Question: I'm using a bit of code to simply be able to set a thumbnail 'UIButton' to be hidden or not, and if it's not hidden, grab the last thumbnail from the 'ALAssetsGroup' and set the 'UIButton''s image to that thumbnail. However this code fails if you create a new photo album in the Photos App, and leave it empty without any photos; it fails because the photo choose 'UIButton' should not be hidden as there is indeed other valid photos in the Photos app to pick from: Here's a screenshot of what I'm describing:
Can anyone help point me in the right direction to solve this? Thanks

Here is the code I'm using from two methods:
'''
- (void)getThumbnailForPhotoLibraryButton
{
ALAssetsLibrary *assetLibrary = [[ALAssetsLibrary alloc] init];
if ([ALAssetsLibrary authorizationStatus] == ALAuthorizationStatusAuthorized)
{
[assetLibrary enumerateGroupsWithTypes:ALAssetsGroupAll usingBlock:^(ALAssetsGroup *group, BOOL *stop)
{
if (group)
{
*stop = YES;
NSArray *photoArray = [self getContentFrom:group withAssetFilter:[ALAssetsFilter allPhotos]];
if (photoArray.count > 0)
{
UIImage *thumbnail = [photoArray objectAtIndex:0];
[self.photoLibraryButton setImage:thumbnail forState:UIControlStateNormal];
self.photoLibraryButton.hidden = NO;
}
else
{
self.photoLibraryButton.hidden = YES;
}
}
}
failureBlock:^(NSError *error)
{}];
}
}
- (NSMutableArray *)getContentFrom:(ALAssetsGroup *)group withAssetFilter:(ALAssetsFilter *)filter
{
NSMutableArray *contentArray = [NSMutableArray array];
[group setAssetsFilter:filter];
[group enumerateAssetsWithOptions:NSEnumerationReverse usingBlock:^(ALAsset *result, NSUInteger index, BOOL *stop)
{
if (result)
{
*stop = YES;
[contentArray addObject:[UIImage imageWithCGImage:[result thumbnail]]];
}
}];
return contentArray;
}
'''
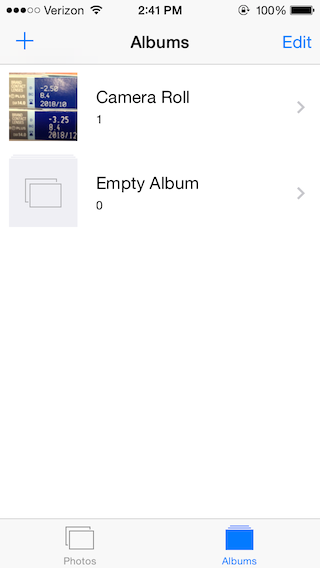
Answer: As rmaddy pointed out, I was stopping the block too early with a wrong kind of conditional check:
This solved it:
'''
if ([ALAssetsLibrary authorizationStatus] == ALAuthorizationStatusAuthorized)
{
[assetLibrary enumerateGroupsWithTypes:ALAssetsGroupAll usingBlock:^(ALAssetsGroup *group, BOOL *stop)
{
if (group && group.numberOfAssets >= 1)
{
*stop = YES;
NSArray *photoArray = [self getContentFrom:group withAssetFilter:[ALAssetsFilter allPhotos]];
if (photoArray.count >= 1)
{
UIImage *thumbnail = [photoArray objectAtIndex:0];
[self.photoLibraryButton setImage:thumbnail forState:UIControlStateNormal];
self.photoLibraryButton.hidden = NO;
}
else
{
self.photoLibraryButton.hidden = YES;
}
}
}
failureBlock:^(NSError *error)
{}];
}
'''